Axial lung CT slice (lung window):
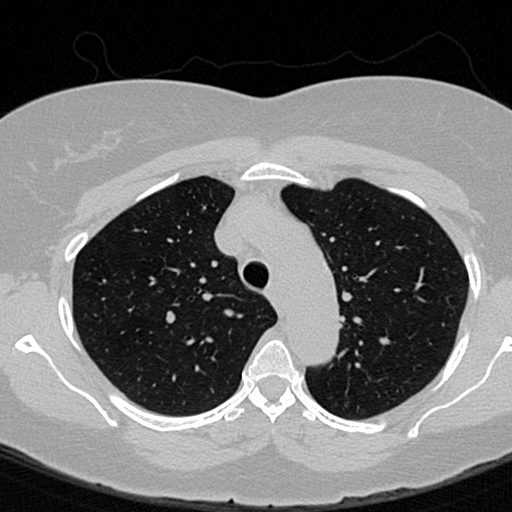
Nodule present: no